Interaction volume radius: 5 \u00c5
Interaction volume height: 35 \u00c5
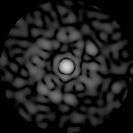
Disorder parameter: 0.8267